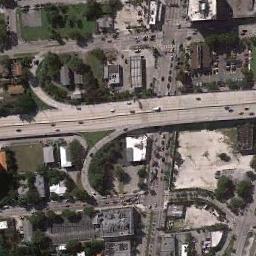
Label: overpass